Question: I've got a '<div>' with an image on the left side and some text on the right side.
How can I achieve that the image always fills the vertical space?
This is how its supposed to look:

The parent's height will change in 3 steps using media queries.
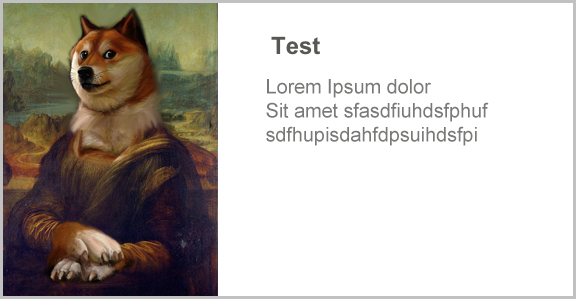
Answer: This should make all images in your div reach from the top to the bottom.
'''
<div id="content">
<img src="source.jpg">
Other div contents...
</div
#content img {
height: 100%;
}
'''